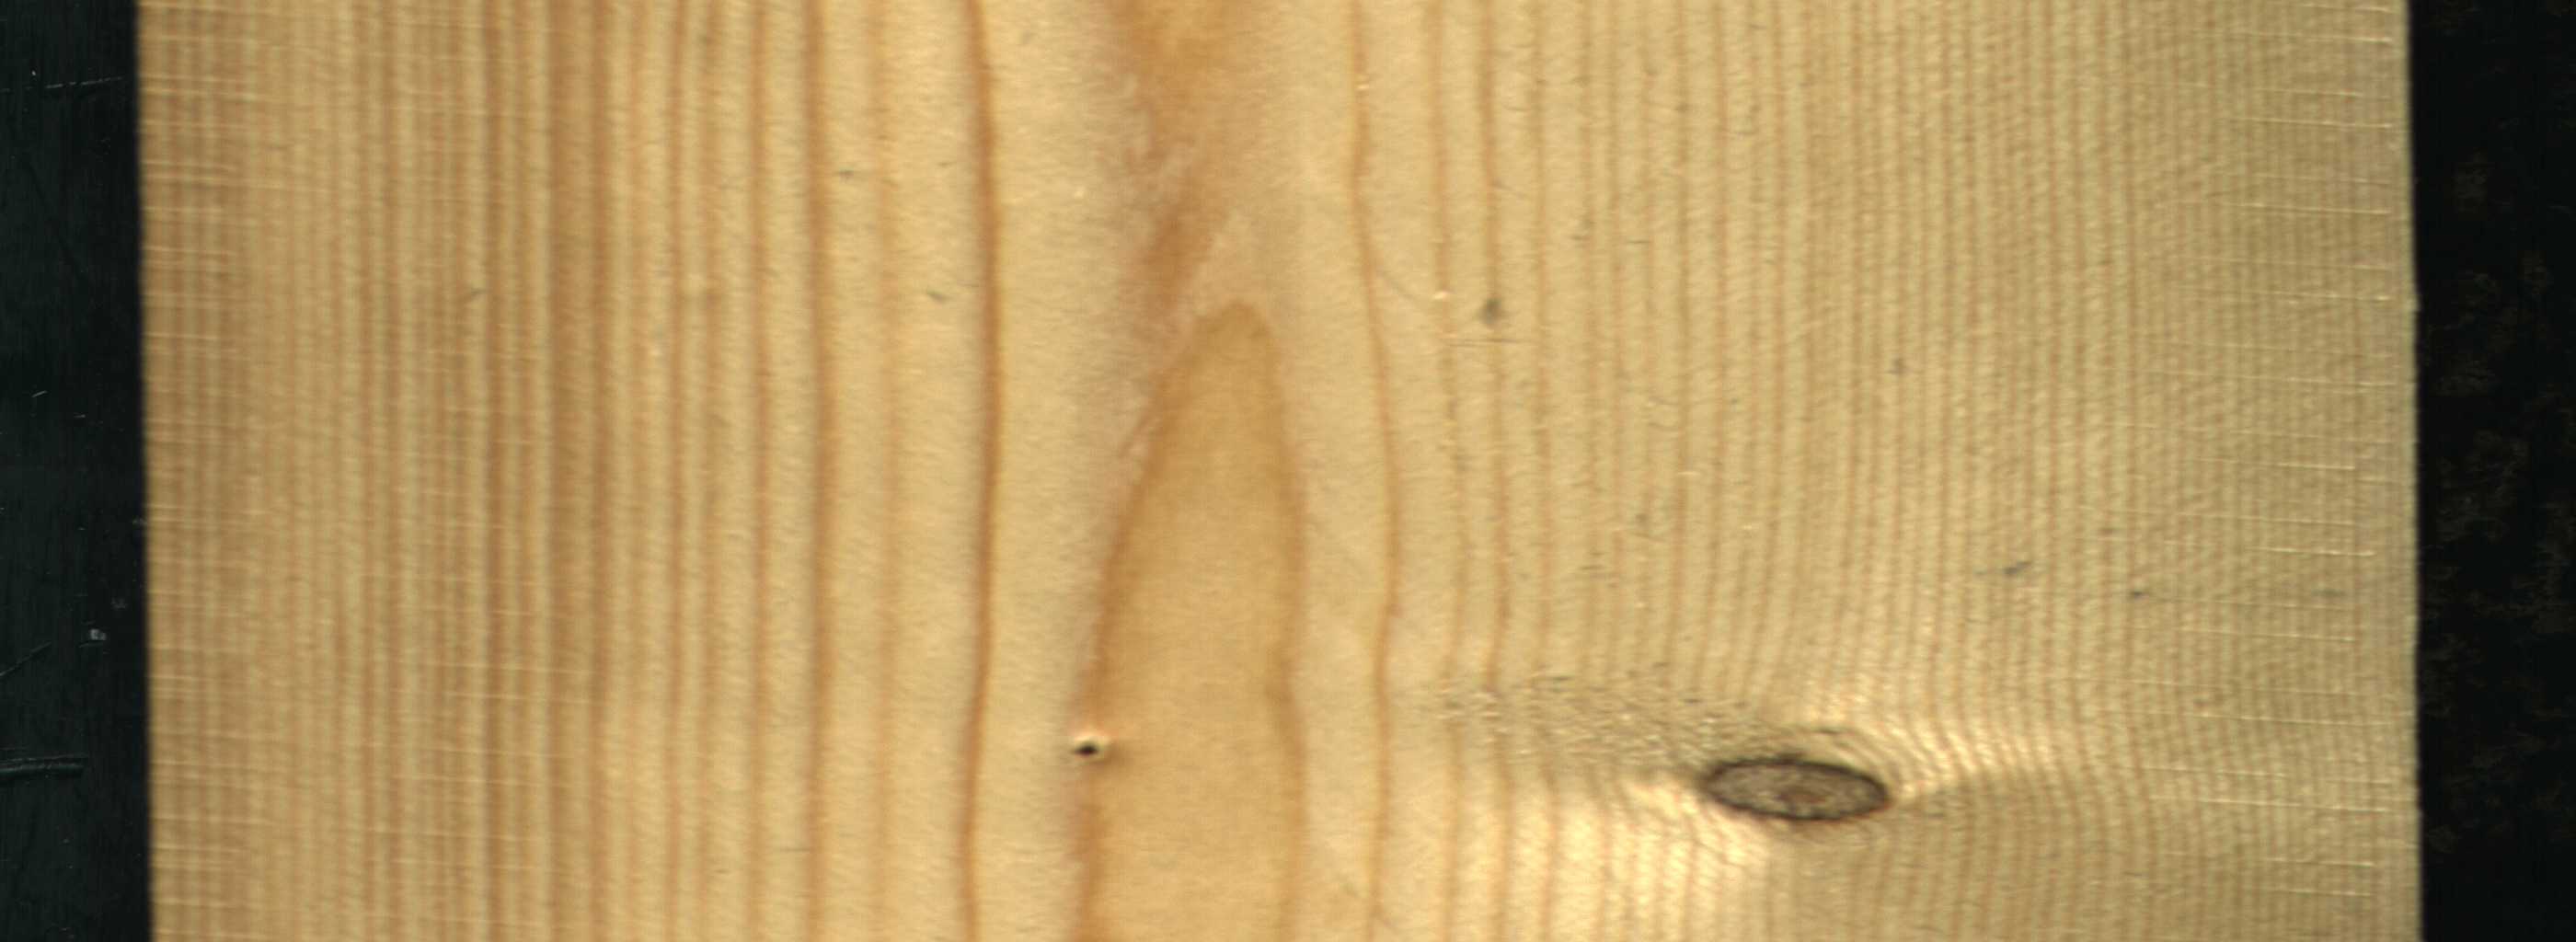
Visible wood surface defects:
Dead_Knot
Live_Knot